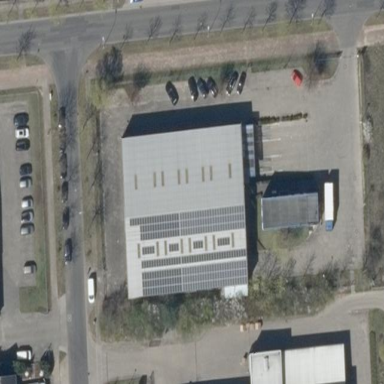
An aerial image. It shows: Commercial building.